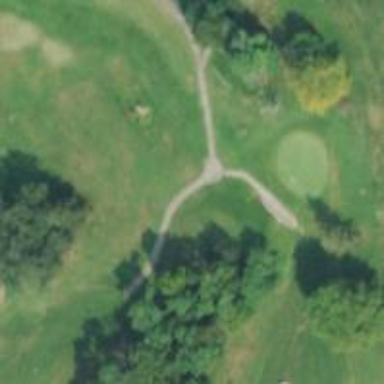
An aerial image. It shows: Service road designated as golf cart path.